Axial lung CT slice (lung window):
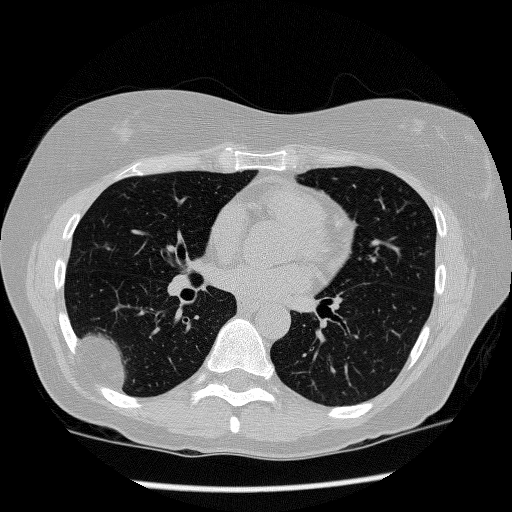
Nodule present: no